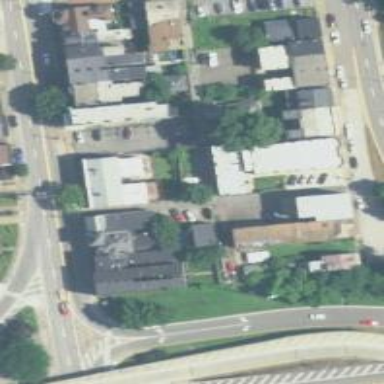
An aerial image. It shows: Alley classified as service road.